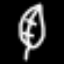
Label: leaf